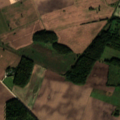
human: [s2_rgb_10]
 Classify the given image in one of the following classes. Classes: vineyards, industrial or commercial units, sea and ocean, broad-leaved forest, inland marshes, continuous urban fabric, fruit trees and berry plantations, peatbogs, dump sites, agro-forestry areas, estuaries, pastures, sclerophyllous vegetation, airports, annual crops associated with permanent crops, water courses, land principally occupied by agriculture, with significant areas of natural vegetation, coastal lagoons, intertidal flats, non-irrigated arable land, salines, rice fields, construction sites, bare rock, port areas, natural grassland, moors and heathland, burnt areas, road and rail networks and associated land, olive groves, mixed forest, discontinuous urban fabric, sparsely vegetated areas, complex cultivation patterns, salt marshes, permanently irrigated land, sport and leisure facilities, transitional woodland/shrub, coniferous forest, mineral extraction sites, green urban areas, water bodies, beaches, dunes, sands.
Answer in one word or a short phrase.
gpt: non-irrigated arable land, complex cultivation patterns, land principally occupied by agriculture, with significant areas of natural vegetation